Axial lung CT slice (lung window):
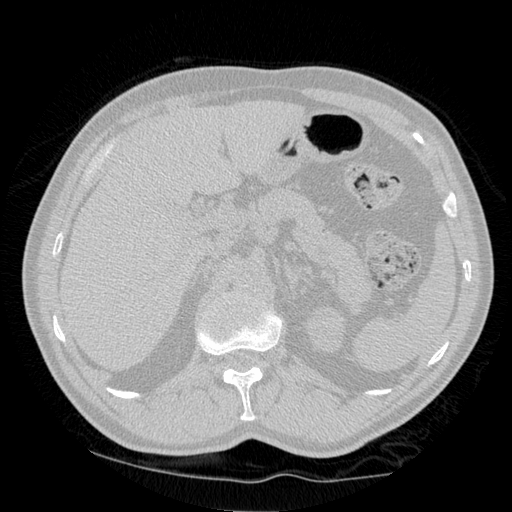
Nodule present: no